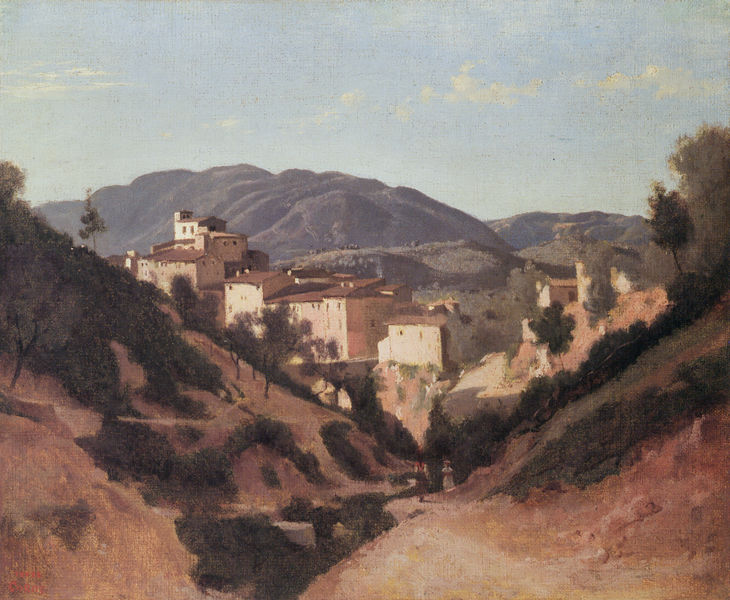
Titel: Papigno, Juli-September 1826
Künstler: Jean Baptiste Camille Corot
Institution: Privatbesitz
Schlagwörter: baum, berg, blau, dunkel, felsen, gemälde, himmel, laub, mann, schatten, weiß, wolken, bäume, cezanne, grün, kirchturm, landschaft, menschen, ocker, sand, stadt, abend, braun, fenster, frankreich, frau, fussgänger, grau, hell, hintergrund, licht, schwarz, dach, gras, haus, rasen, rot, weg, wiese, wolke, beige, malerei, rock, stein, steine, erde, feld, häuser, hügel, weide, busch, büsche, gebüsch, gehen, sonne, sträucher, wege, wiesen, boden, land, paar, personen, pflanzen, rosa, tal, wald, turm, fassaden, italien, ort, süden, zwei, abhang, trocken, berge, gebirge, hang, wüste, dorf, dächer, giebel, mauer, abendsonne, landschaftsmalerei, berglandschaft, schlucht, böschung, arch, architecture, blue, church, king, oil, palace, people, red, white, window, women, afternoon, black, country, dress, figures, france, gray, green, hair, painting, wall, windows, woman, yellow, two, brown, perspective, stadtansicht, bergdorf, burg, türme, alpen, abhänge, wood, mauern, buschwerk, cliff, cloud, clouds, karg, man, naked, rocks, sky, stone, tree, wanderer, background, boat, building, girl, hill, hills, house, landscape, mountain, mountains, nature, orange, peasant, sea, atmospheric perspective, horizontal, houses, lane, roof, roofs, street, summer, sun, tower, trees, village, siedlung, graben, boy, child, male, spain, spanish, verblauung, evening, forest, grass, light, bushes, path, road, way, mediterran, shadow, realism, dog, walking, french, couple, cliffs, door, scene, bright, town, sunlight, brightness, corot, dirt, italy, outside, peasants, person, ravine, rural, schhlucht, stroll, sunny, sunshine, toskana, treees, two people, valley, woring, bewuchs, city, human, hauser, wag, trunk, satteldach, square, buildings, italian, walk, nineteenth century, bush, home, shrub, terracotta, outdoors, shadows, canvas, chimney, chimneys, adobe, desert, dry, heat, shrubs, soil, south, humans, tan, sandy, stones, shirt, landshcaft, indian, trail, bucolic, dust, vines, tall, growing, earth, mexican, depth, btraun, countryside, travelers, cream, orchard, traveler, rocky, stucco, scenery, canyon, greenery, warm, ivory, blandshcaft, mountina, mountians, lighting, oasis, impresionism, clay, walker, italianate, mountain pass, vilalge, hil, mountin, oil paint, roc, desolate, threes, fuzzy, atmospheric, rollig, rolling, scenic, indestinct, foilage, mediterranean, grrn, siol, etiuicfj, doirf, nice weather, white.green, mission, whitewash, paysage, buiodojg, big sky, bulidings, hills and shit, bulidingfs, graas, hollows, mtown, borgus, mauntin, sanset